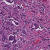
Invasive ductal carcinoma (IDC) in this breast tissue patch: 1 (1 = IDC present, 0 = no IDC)